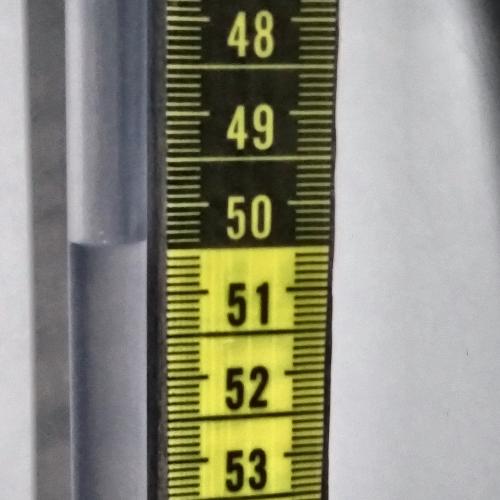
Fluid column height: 50.4 cm